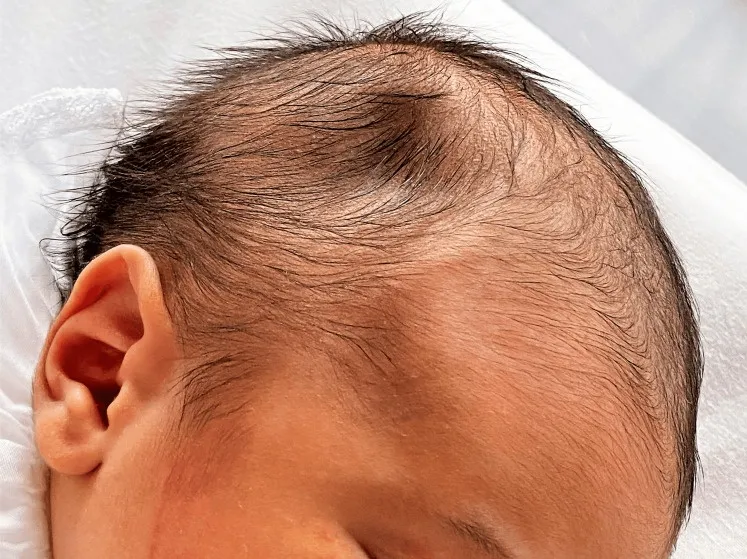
Neonatal congenital skull depression. Skull depression had dimensions of 3 cm x 3 cm and a depth of less than 1 cm.
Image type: medical_photograph (skin_photograph)